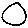
Label: circle